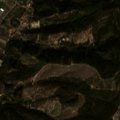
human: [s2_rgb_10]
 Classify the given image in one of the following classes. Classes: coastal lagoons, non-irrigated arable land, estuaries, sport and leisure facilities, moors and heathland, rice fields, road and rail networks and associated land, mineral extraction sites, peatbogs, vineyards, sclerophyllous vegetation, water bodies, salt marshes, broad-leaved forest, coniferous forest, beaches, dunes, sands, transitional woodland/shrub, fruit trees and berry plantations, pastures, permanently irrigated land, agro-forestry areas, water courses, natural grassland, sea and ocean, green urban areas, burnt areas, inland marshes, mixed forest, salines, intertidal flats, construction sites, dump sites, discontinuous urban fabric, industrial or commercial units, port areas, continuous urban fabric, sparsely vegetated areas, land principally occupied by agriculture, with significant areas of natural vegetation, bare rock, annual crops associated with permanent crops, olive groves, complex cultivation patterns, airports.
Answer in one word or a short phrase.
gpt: non-irrigated arable land, land principally occupied by agriculture, with significant areas of natural vegetation, broad-leaved forest, mixed forest, transitional woodland/shrub